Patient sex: M
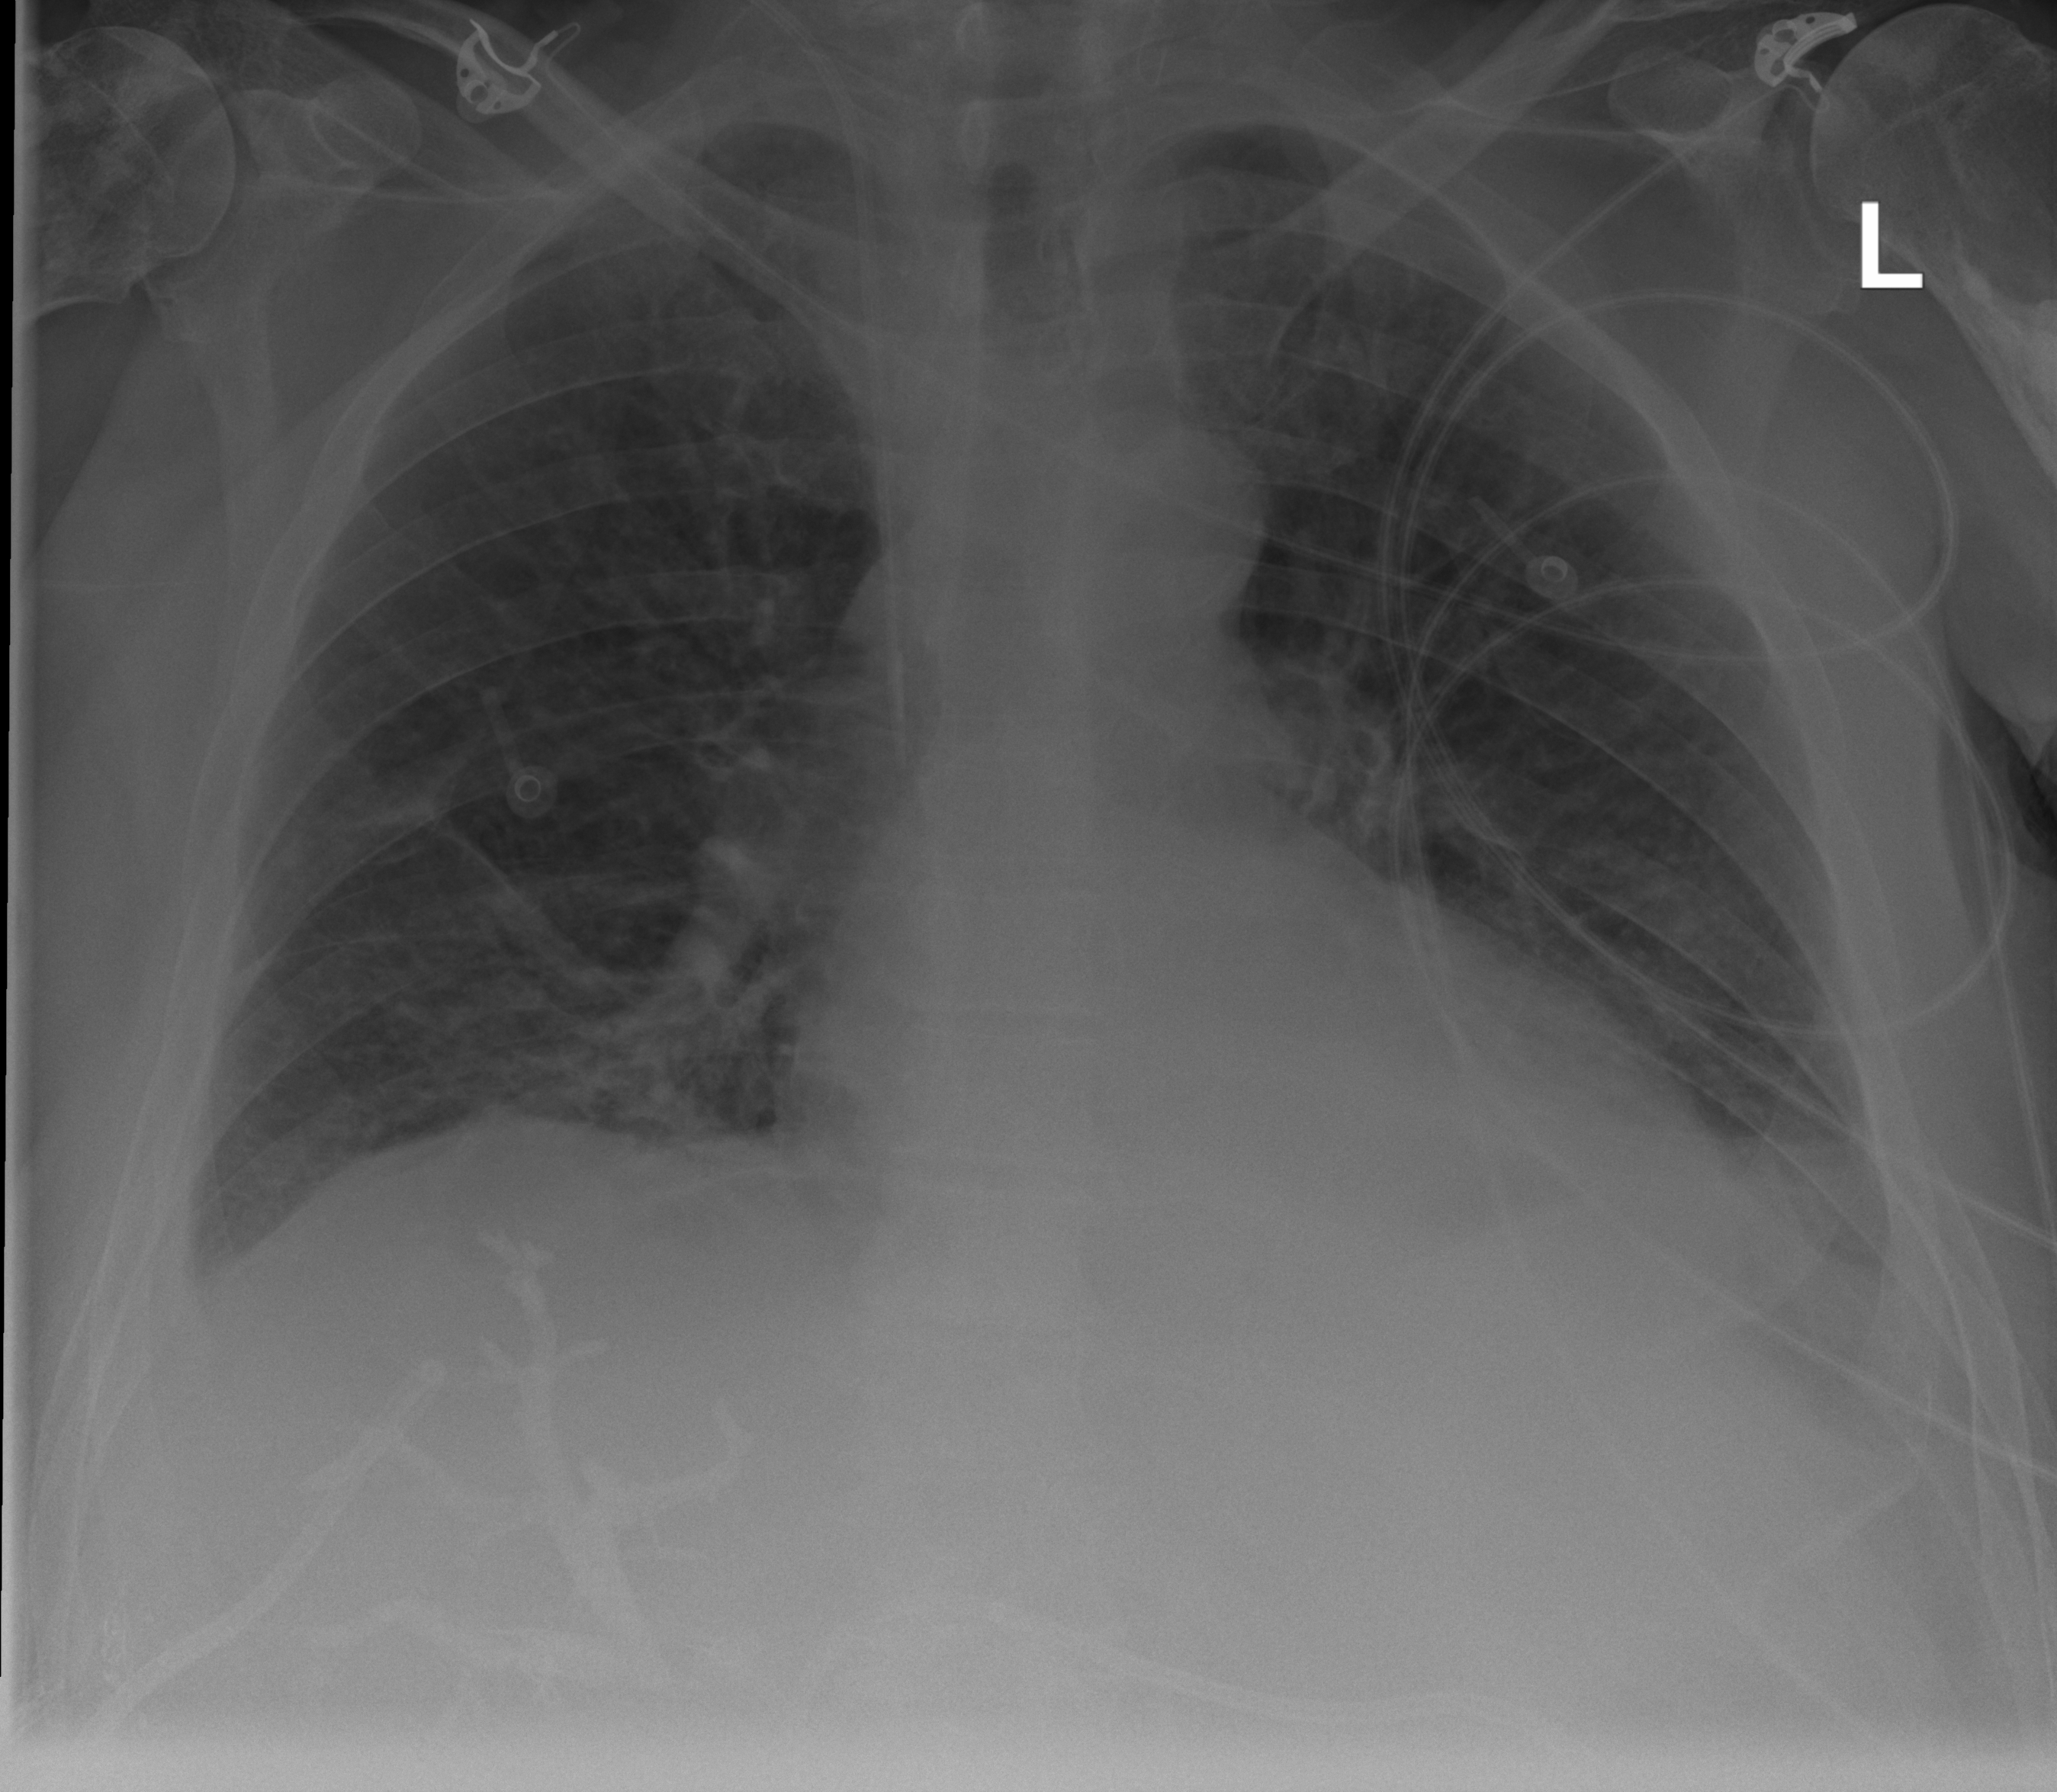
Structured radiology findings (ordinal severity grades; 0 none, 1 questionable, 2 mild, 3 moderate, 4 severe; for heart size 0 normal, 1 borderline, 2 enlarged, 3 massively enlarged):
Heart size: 1
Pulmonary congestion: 0
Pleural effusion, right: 2
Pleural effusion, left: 2
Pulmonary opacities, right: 0
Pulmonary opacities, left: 0
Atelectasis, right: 2
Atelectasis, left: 2